Question: I'm creating an RCP application in that application a reusing eclipse 3.x component using compatibility layer.
In my RCP I added project explorer but the problem is when I create one javaScript project using Explorer than at the end wizard come.

So is there is any way to Suppress that wizard from my RCP application.
Thanks.
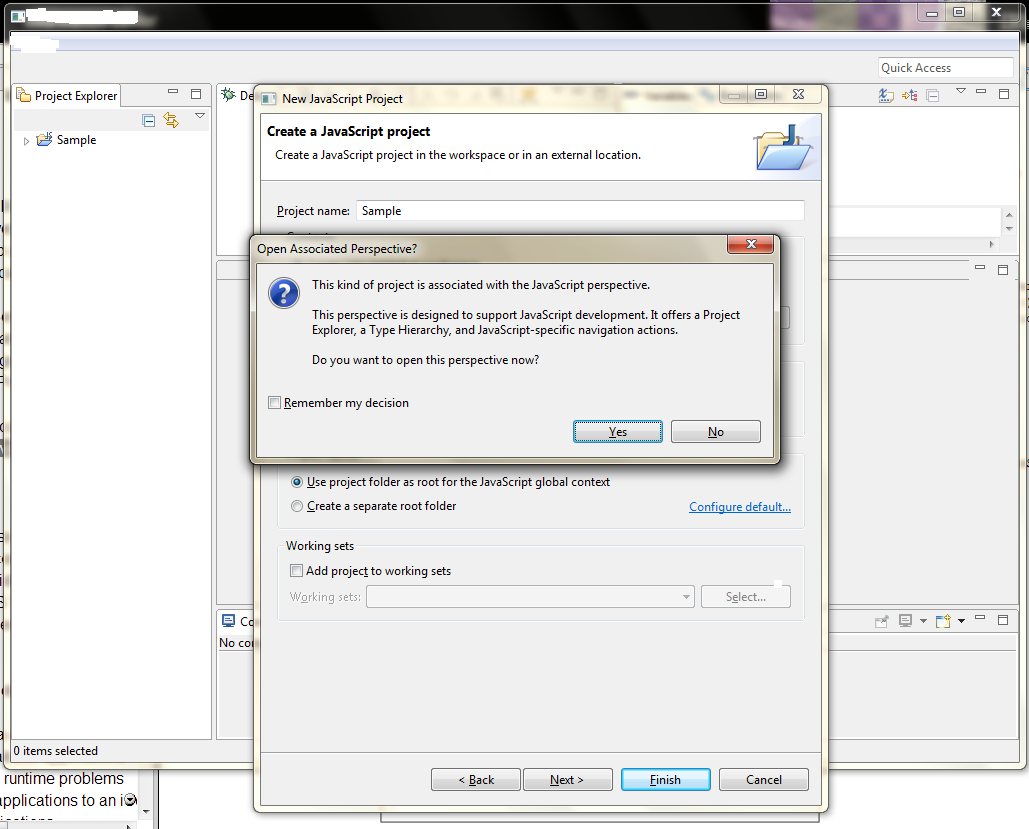
Answer: Add a preference customization to your product definition:
'''
<property
name="preferenceCustomization"
value="platform:/plugin/com.example.rcp.product/plugin_customization.ini">
</property>
'''
In your product plugin (i.e. above: com.example.rcp.product) create a file named 'plugin_customization.ini'.
Add the following contents
'''
org.eclipse.ui.ide/SWITCH_PERSPECTIVE_ON_PROJECT_CREATION=never
'''
This will suppress the prompt in your question's image.